Question: I am facing some problem with my PhoneGap(Android) application. So far I understand, I have done everything well. Here is what I have done.
1. After creating a project in Eclipse, I have added cordova-2.2.0.jar in my libs folder.
2. Then I edited AndroidManifest.xml and MainActivity.java
3. I created www folder inside assets folder and keep cordova-2.2.0.js and index.html
So, far everything was OK. But when I run this program, it is showing an error. I have attached a screenshot and sample code.

AndroidManifest.xml
'''
<manifest xmlns:android="http://schemas.android.com/apk/res/android"
package="com.example.hellopgap"
android:versionCode="1"
android:versionName="1.0" >
<uses-sdk
android:minSdkVersion="8"
android:targetSdkVersion="15" />
<supports-screens
android:largeScreens="true"
android:normalScreens="true"
android:smallScreens="true"
android:xlargeScreens="true"
android:resizeable="true"
android:anyDensity="true"
/>
<uses-permission android:name="android.permission.CAMERA" />
<uses-permission android:name="android.permission.VIBRATE" />
<uses-permission android:name="android.permission.ACCESS_COARSE_LOCATION" />
<uses-permission android:name="android.permission.ACCESS_FINE_LOCATION" />
<uses-permission android:name="android.permission.ACCESS_LOCATION_EXTRA_COMMANDS" />
<uses-permission android:name="android.permission.INTERNET" />
<uses-permission android:name="android.permission.RECEIVE_SMS" />
<uses-permission android:name="android.permission.RECORD_AUDIO" />
<uses-permission android:name="android.permission.RECORD_VIDEO"/>
<uses-permission android:name="android.permission.MODIFY_AUDIO_SETTINGS" />
<uses-permission android:name="android.permission.READ_CONTACTS" />
<uses-permission android:name="android.permission.WRITE_CONTACTS" />
<uses-permission android:name="android.permission.WRITE_EXTERNAL_STORAGE" />
<uses-permission android:name="android.permission.ACCESS_NETWORK_STATE" />
<uses-permission android:name="android.permission.GET_ACCOUNTS" />
<uses-permission android:name="android.permission.BROADCAST_STICKY" />
<application
android:icon="@drawable/ic_launcher"
android:label="@string/app_name"
android:theme="@style/AppTheme" >
<activity
android:name=".MainActivity"
android:label="@string/title_activity_main" >
<intent-filter>
<action android:name="android.intent.action.MAIN" />
<category android:name="android.intent.category.LAUNCHER" />
</intent-filter>
</activity>
</application>
</manifest>
'''
MainActivity.java
'''
package com.example.hellopgap;
import android.app.Activity;
import android.os.Bundle;
import org.apache.cordova.*;
public class MainActivity extends DroidGap {
@Override
public void onCreate(Bundle savedInstanceState) {
super.onCreate(savedInstanceState);
super.loadUrl("file:///android_asset/www/index.html");
}
}
'''
index.html
'''
<!DOCTYPE html>
<html>
<head>
<meta http-equiv="Content-Type" content="text/html; charset=UTF-8" />
<meta name="format-detection" content="telephone=no" />
<meta name="viewport" content="user-scalable=no, initial-scale=1, maximum-scale=1, minimum-scale=1, width=device-width, height=device-height, target-densitydpi=device-dpi" />
<script type="text/javascript" charset="utf-8" src="cordova-2.2.0.js"></script>
<script type="text/javascript" charset="utf-8">
// Wait for Cordova to load
//
document.addEventListener("deviceready", onDeviceReady, false);
// Cordova is ready
//
function onDeviceReady() {
// Empty
}
// alert dialog dismissed
function alertDismissed() {
// do something
}
// Show a custom alertDismissed
//
function showAlert() {
navigator.notification.alert(
'You are the winner!', // message
alertDismissed, // callback
'Game Over', // title
'Done' // buttonName
);
}
</script>
<title>Notification Example</title>
</head>
<body>
<div class="app">
<h1>Apache Cordova</h1>
<h3>This is sample PhoneGap apps</h3>
<p><a href="#" onclick="showAlert(); return false;">Show Alert</a></p>
</div>
</body>
</html>
'''
Thanks, in advance.
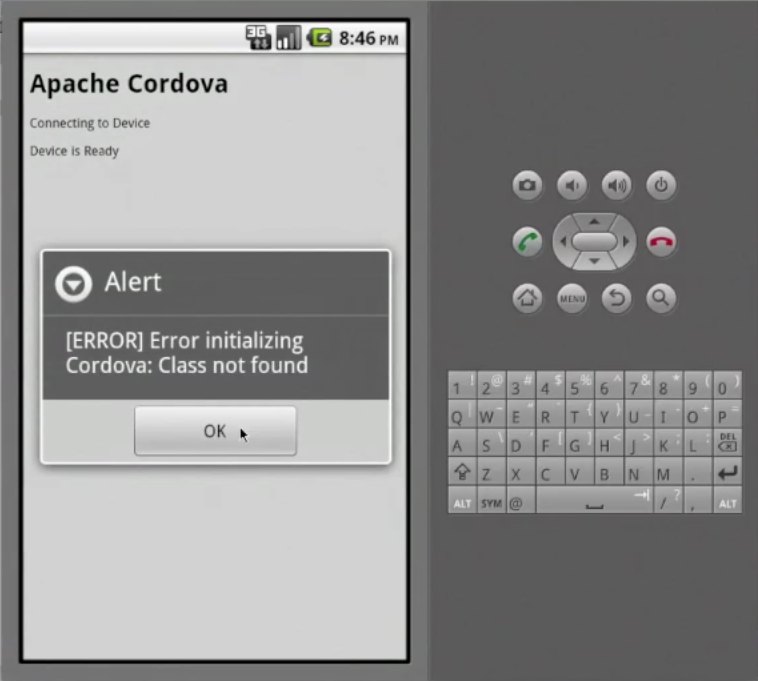
Answer: I was having same issue before. I have just follow below steps and it starts working :
- - - - -
It works for me...